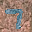
Label: 7